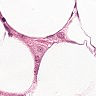
Metastatic tissue present: yes